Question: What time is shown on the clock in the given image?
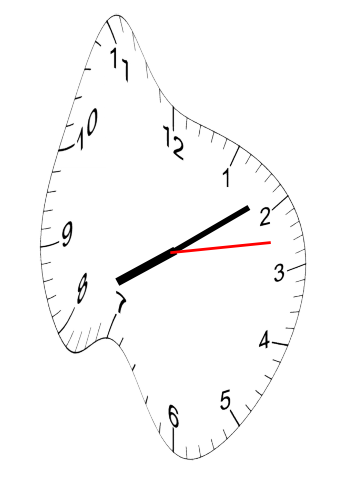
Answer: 08:09:13